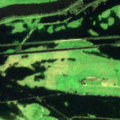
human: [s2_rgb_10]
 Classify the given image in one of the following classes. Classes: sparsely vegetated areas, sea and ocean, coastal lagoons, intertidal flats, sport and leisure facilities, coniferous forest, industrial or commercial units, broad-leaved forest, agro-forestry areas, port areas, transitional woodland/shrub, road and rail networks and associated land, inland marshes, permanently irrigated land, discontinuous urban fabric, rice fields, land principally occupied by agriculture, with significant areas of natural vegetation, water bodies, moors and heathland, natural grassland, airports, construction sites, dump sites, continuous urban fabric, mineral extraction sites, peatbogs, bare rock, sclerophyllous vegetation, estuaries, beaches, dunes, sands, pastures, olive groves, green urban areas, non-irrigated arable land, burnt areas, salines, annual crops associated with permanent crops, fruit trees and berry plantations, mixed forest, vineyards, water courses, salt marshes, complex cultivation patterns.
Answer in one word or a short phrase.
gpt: pastures, land principally occupied by agriculture, with significant areas of natural vegetation, water courses